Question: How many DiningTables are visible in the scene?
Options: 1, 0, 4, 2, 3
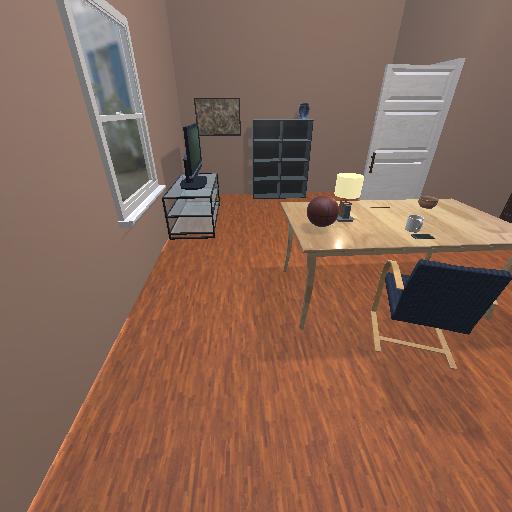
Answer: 1